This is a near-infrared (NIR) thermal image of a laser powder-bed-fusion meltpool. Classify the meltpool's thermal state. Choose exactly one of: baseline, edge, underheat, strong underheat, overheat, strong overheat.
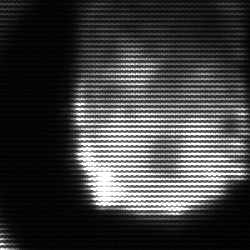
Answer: edge